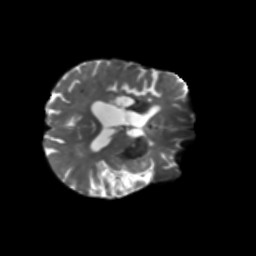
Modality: T2w
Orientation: axial
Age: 75
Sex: female
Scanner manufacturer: siemens
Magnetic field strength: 3 T
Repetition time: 5.25 s
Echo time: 0.08 s